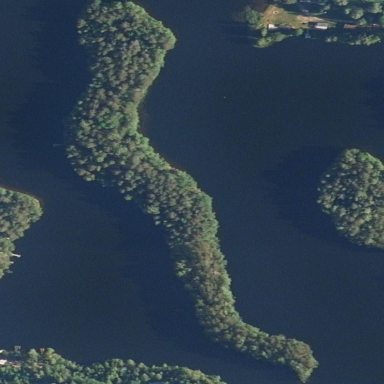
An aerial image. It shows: Islet covered with woodland.